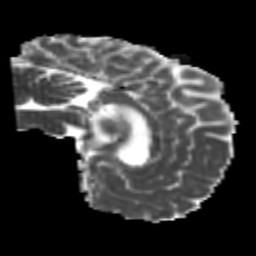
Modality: MD
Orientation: sagittal
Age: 22
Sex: male
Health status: healthy
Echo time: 0.074 s